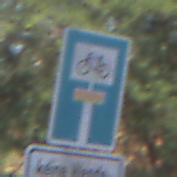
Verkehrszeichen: SackgasseRadverkehrDurchlaessig
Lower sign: HinweisGeaenderteVorfahrtVerkehrsfuehrungVerkehrsregelung3
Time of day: Midday
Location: Roofed (Underpass)
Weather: Clear
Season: NotSpecified
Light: Natural